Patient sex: M
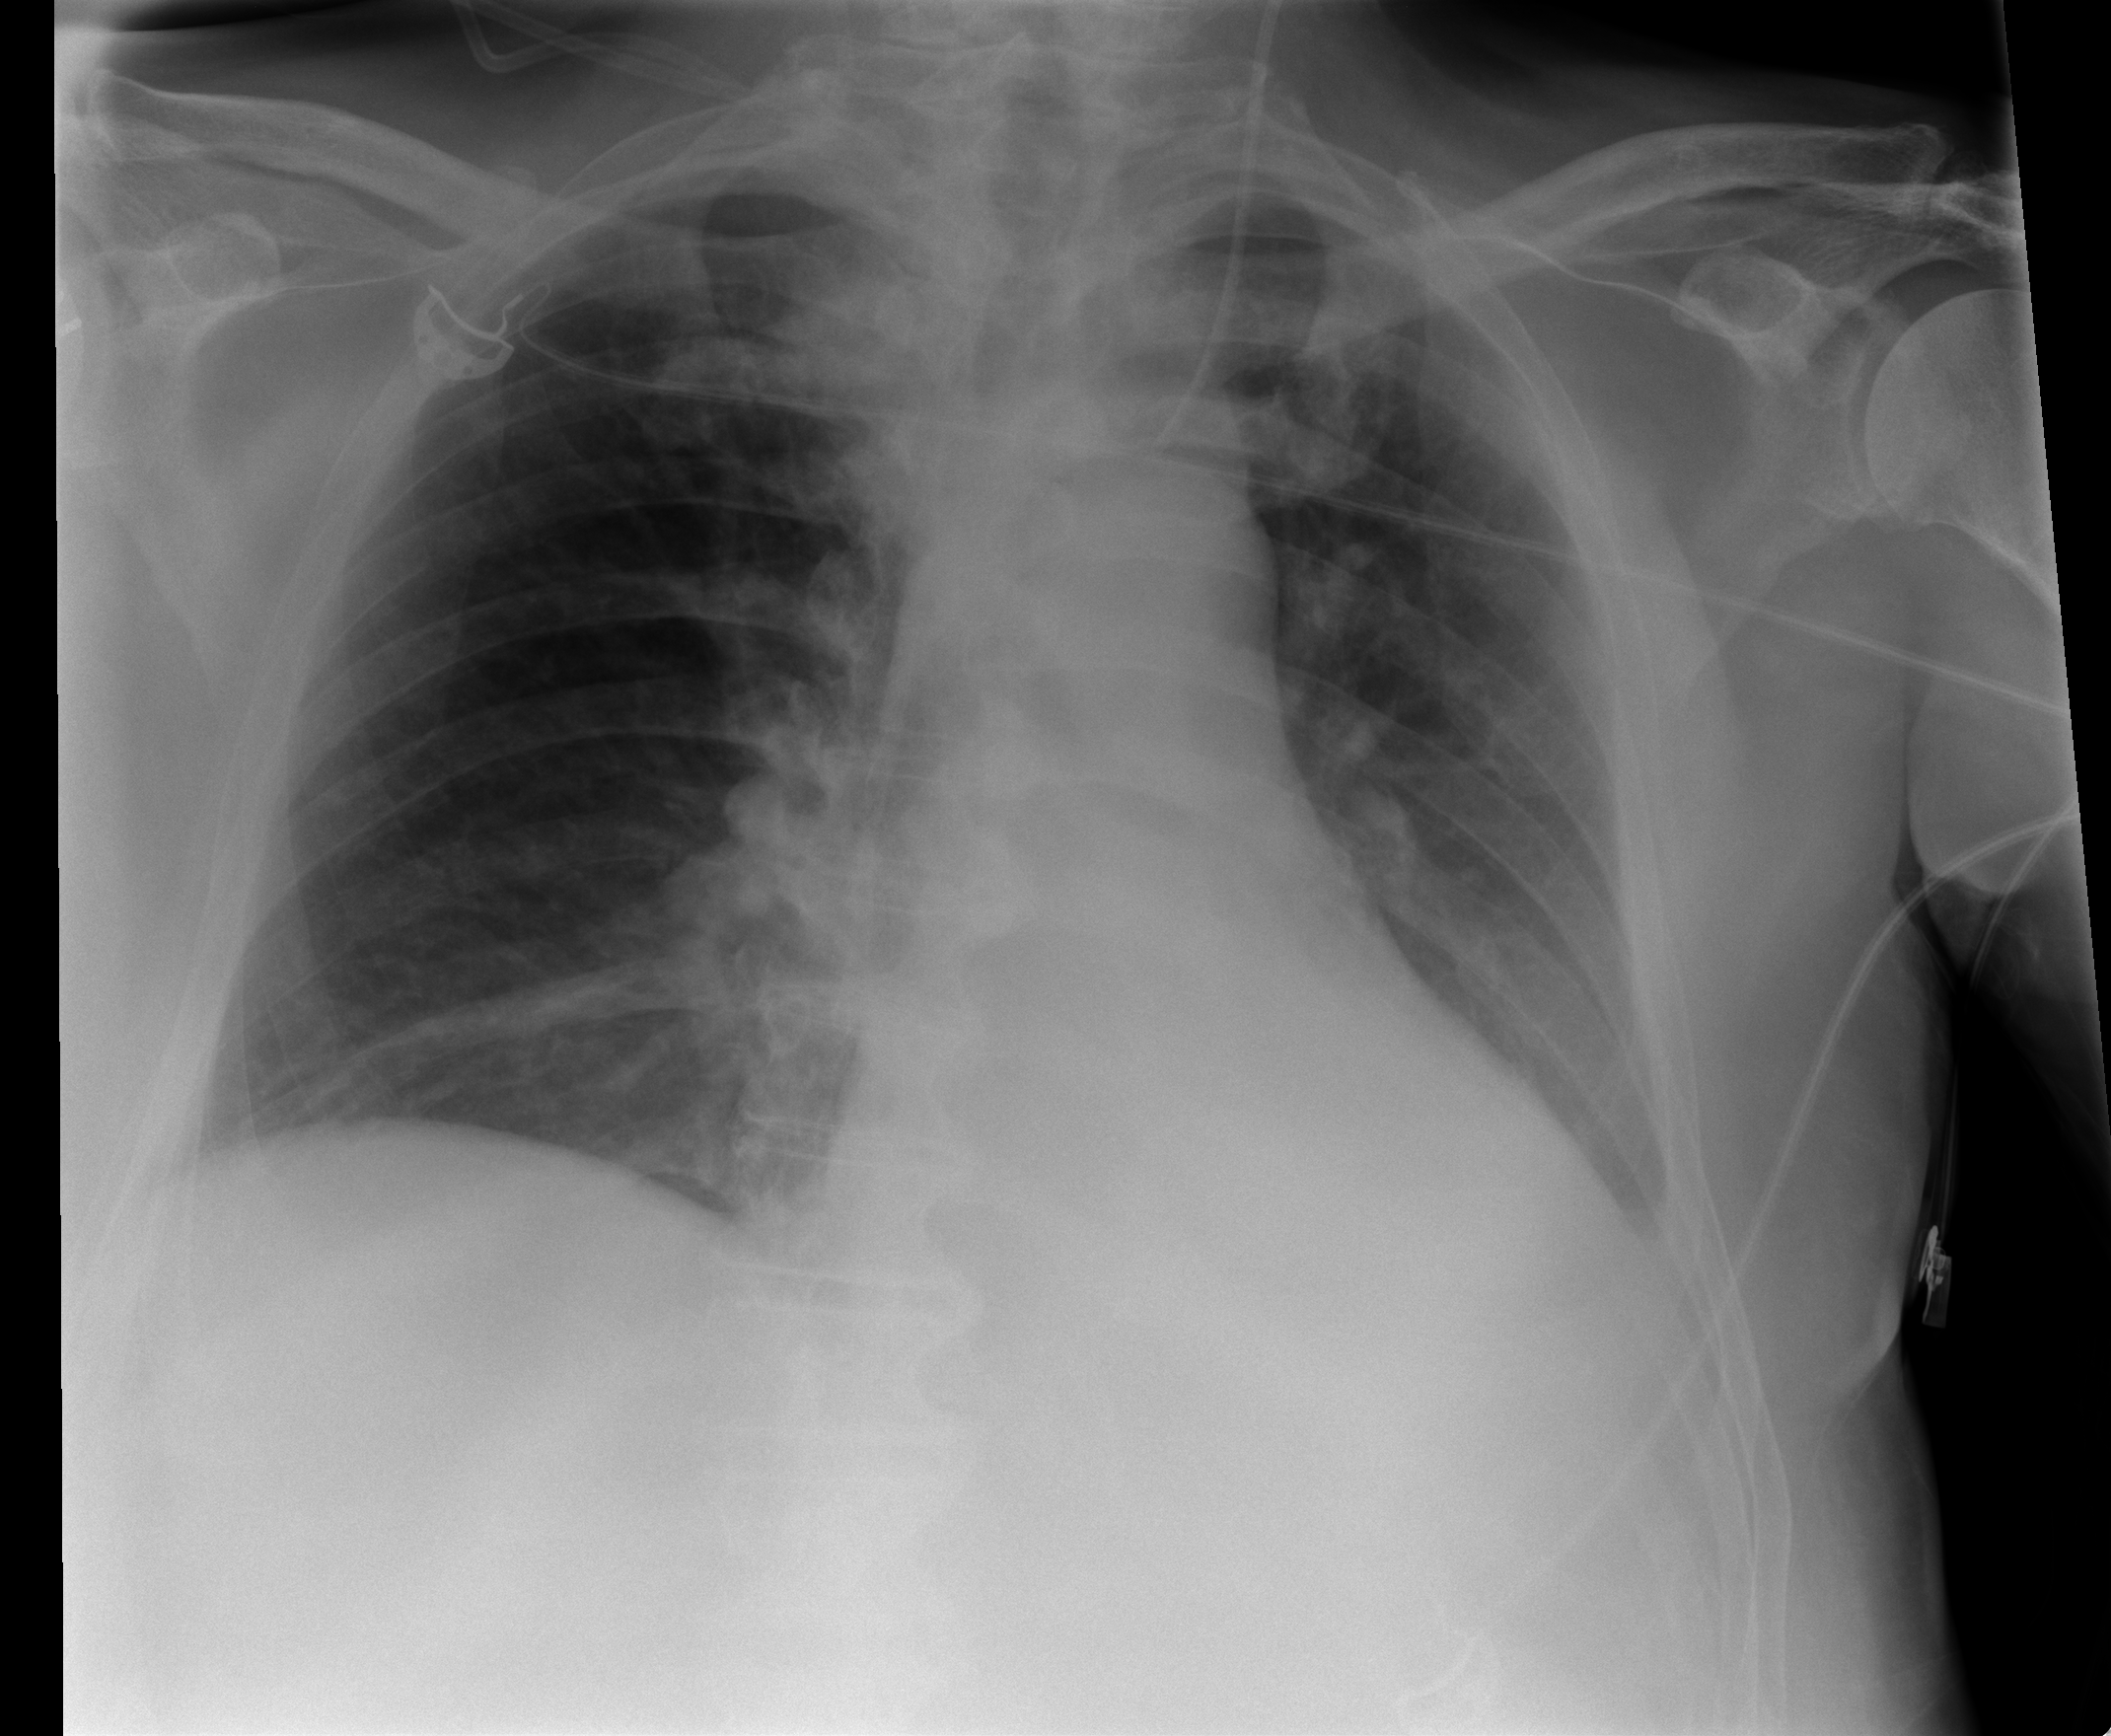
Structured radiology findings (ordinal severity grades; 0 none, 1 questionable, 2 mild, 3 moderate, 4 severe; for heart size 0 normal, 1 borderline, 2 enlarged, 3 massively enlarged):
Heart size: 1
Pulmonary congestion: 1
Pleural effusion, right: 0
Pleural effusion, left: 1
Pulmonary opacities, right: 0
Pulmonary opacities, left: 2
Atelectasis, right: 2
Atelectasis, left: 2